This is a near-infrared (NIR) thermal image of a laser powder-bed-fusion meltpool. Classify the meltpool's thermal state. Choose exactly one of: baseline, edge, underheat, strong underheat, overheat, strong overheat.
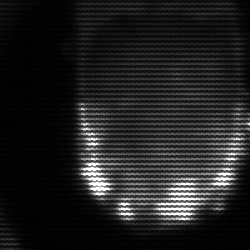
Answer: baseline